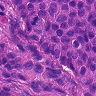
Metastatic tissue present: yes